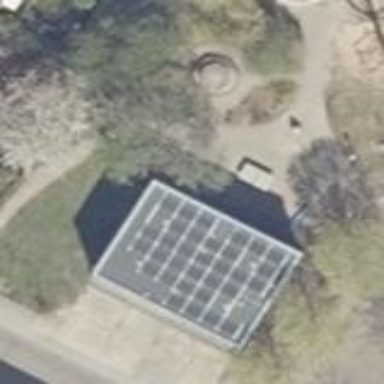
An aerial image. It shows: Service building.